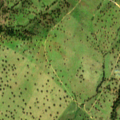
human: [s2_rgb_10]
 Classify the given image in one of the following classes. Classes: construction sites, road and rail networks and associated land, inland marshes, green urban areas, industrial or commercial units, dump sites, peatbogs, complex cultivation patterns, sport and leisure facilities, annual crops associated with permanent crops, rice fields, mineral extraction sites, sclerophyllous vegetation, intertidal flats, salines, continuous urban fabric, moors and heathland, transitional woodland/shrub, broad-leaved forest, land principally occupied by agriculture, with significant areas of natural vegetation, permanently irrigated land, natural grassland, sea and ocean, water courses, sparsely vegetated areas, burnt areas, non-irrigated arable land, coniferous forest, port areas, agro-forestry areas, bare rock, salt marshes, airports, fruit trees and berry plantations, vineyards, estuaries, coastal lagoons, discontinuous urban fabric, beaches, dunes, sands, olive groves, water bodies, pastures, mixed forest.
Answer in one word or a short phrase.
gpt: non-irrigated arable land, agro-forestry areas, transitional woodland/shrub